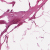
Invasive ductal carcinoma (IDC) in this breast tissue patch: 0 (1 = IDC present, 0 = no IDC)